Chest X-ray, PA view. Patient: 72 years old, sex M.
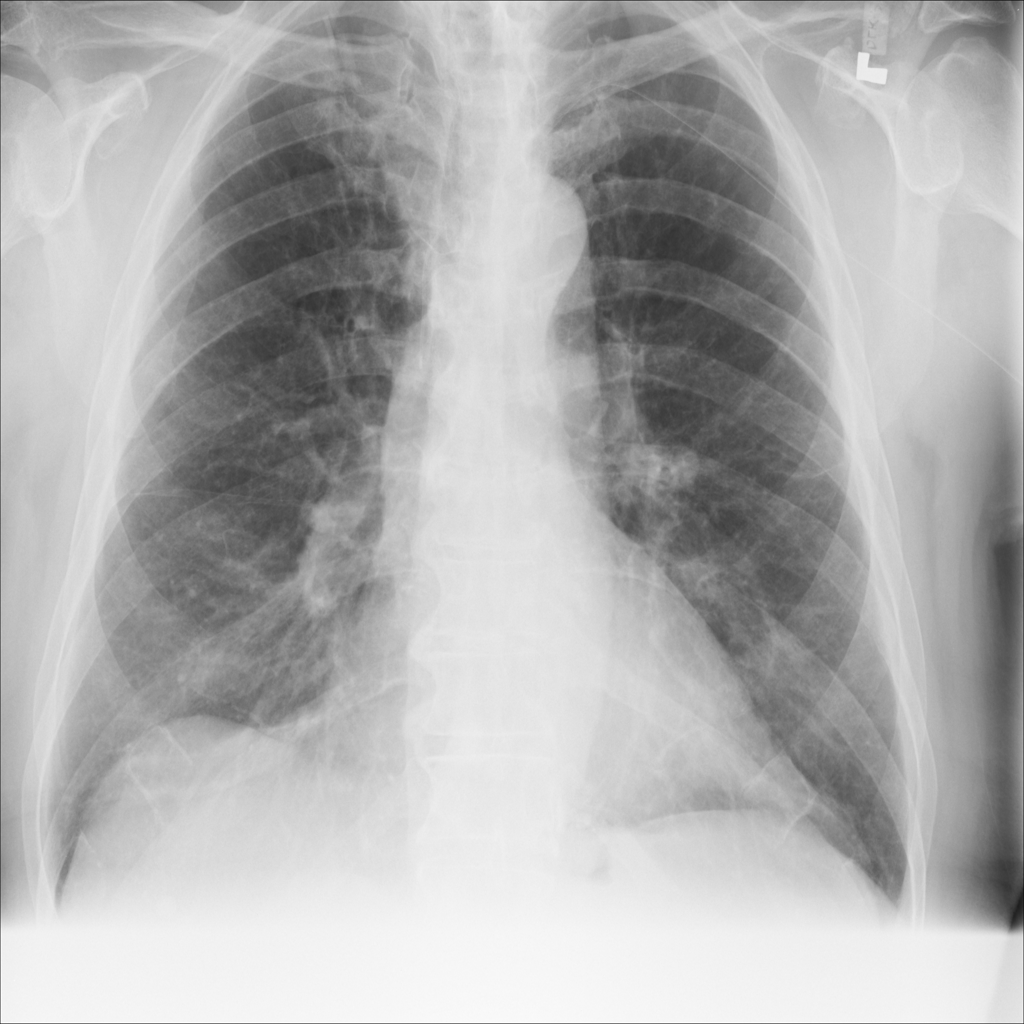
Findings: Effusion